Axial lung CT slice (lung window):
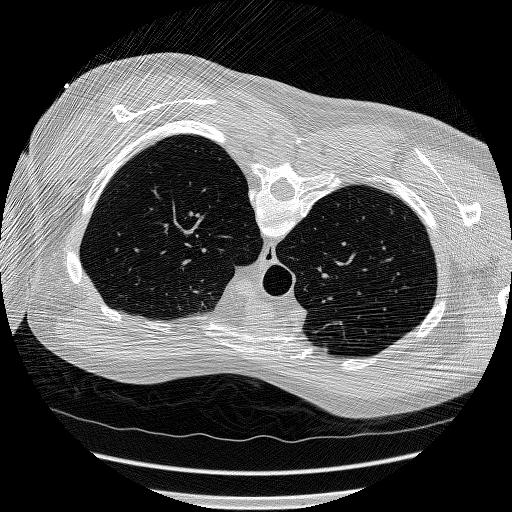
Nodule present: no